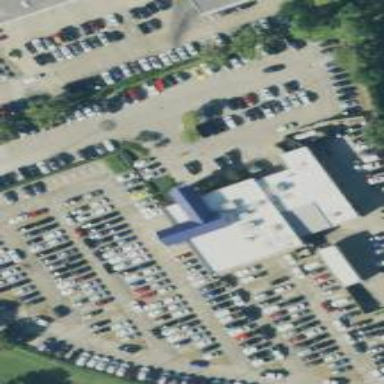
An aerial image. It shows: Building housing car shop.